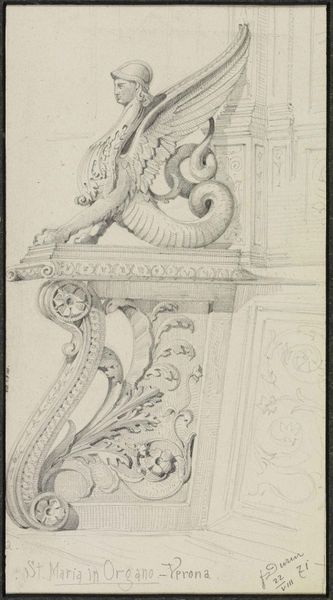
Titel: Stuhlwerk aus der Kirche S. Maria in Organo in Verona
Künstler: Josef Wilhelm Durm
Standort: Karlsruhe
Institution: Staatliche Kunsthalle Karlsruhe
Schlagwörter: blätter, flügel, kopf, weiß, ausschnitt, blume, frau, grau, marmor, pfeiler, schwarz, skizze, säule, säulen, zeichnung, blüte, dach, gebäude, tier, beige, muster, ornament, wand, architektur, gesicht, mensch, sockel, stein, signatur, kirche, haare, sitzend, blatt, pflanze, pflanzen, rokoko, schuppen, amphore, engel, ranken, skulptur, statue, schwanz, schrift, papier, italien, mauer, detail, datum, floral, verzierung, stuck, geländer, pfoten, antike, schwarzweiss, stich, text, buchstaben, schlange, bleistift, helm, entwurf, bleistiftzeichnung, kapitell, sims, schnörkel, gesims, säulenkapitell, mischwesen, wesen, fabelwesen, greif, gorgo, löwe, konsole, volute, ornamentik, maria, kupferstich, ungeheuer, phantasiewesen, drache, legende, sphinx, eidechse, monster, fantasiewesen, akanthus, akantus, akanthusblätter, schrft, verona, rustikal, löwenfüße, drachenschwanz, frauenkopf, glügel, ziechnung, st. maria, in, 21, dachsims, organo, st maria, in organo, dtierung, st maria in organo, st maria in organo verona